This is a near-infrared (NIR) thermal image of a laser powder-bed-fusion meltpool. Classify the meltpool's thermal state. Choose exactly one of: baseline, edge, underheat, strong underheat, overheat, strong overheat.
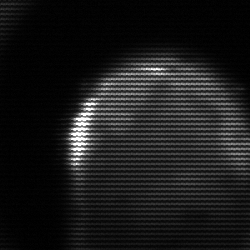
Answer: edge